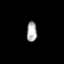
Tissue: skin
Cell type: Epithelial cells
Senescence score: 0.7511
Nuclear area (px): 203
Mean DAPI intensity: 167.374